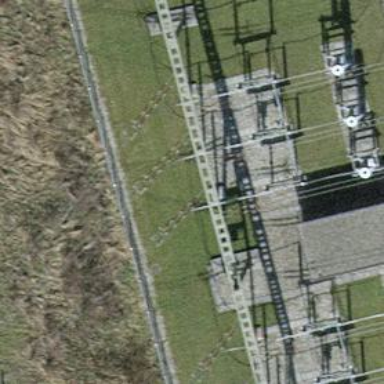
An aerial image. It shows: Power line in the image.